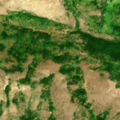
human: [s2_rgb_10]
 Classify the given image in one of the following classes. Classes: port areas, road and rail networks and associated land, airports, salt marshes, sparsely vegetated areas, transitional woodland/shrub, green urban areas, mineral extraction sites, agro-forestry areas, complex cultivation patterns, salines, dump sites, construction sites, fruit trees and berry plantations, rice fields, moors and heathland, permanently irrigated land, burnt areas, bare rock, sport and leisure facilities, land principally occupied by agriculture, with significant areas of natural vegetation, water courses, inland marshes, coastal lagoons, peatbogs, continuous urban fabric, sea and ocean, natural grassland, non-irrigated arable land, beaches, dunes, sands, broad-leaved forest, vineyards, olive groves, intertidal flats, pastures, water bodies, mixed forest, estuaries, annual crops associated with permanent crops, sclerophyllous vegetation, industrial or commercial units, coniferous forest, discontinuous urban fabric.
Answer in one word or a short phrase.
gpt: broad-leaved forest, natural grassland, transitional woodland/shrub